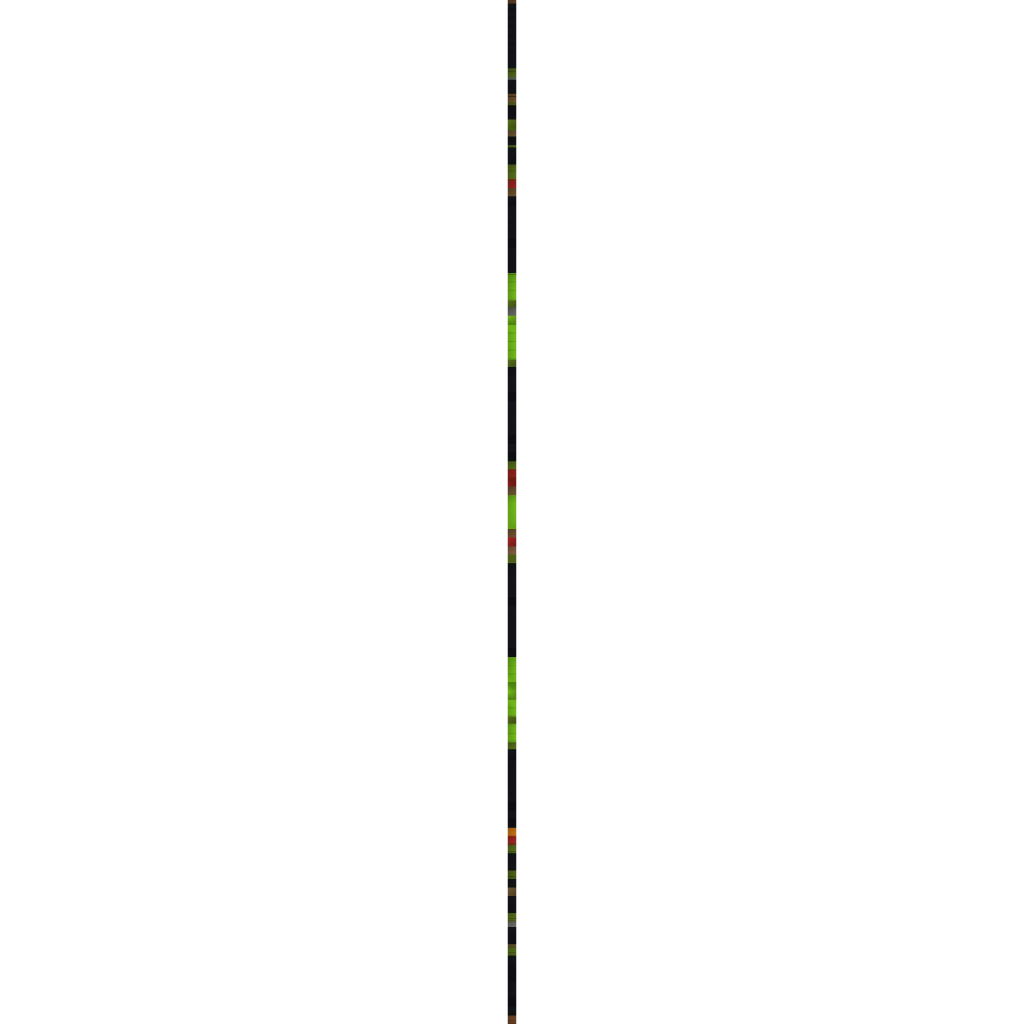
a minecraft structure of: Freaky Eyes Fractal Pixel Art